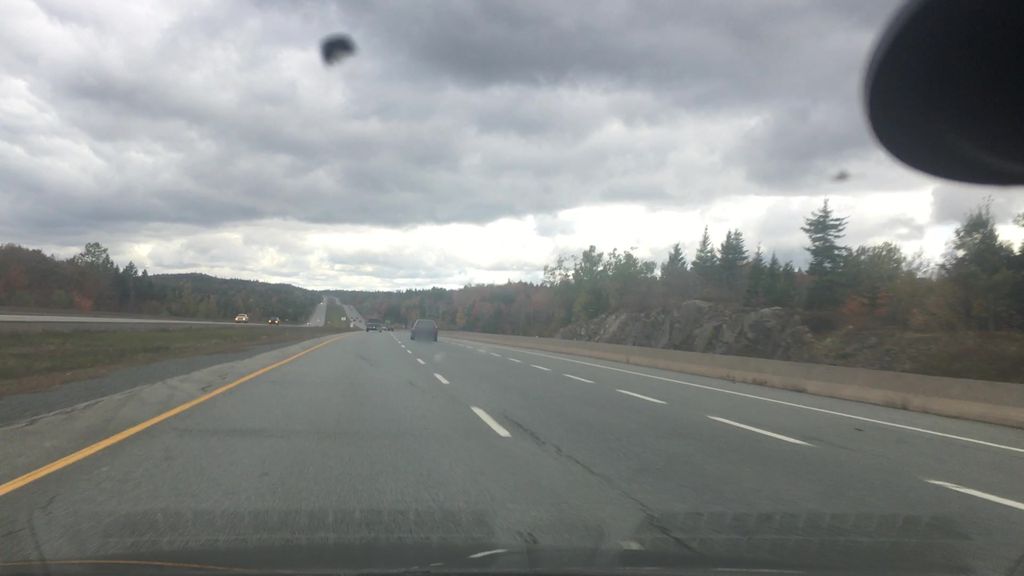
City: halifax